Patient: sex M, age 65
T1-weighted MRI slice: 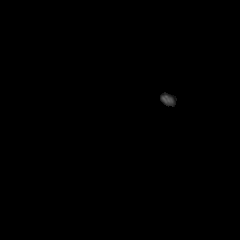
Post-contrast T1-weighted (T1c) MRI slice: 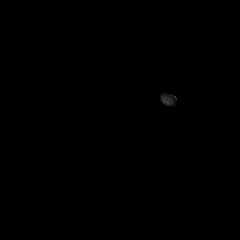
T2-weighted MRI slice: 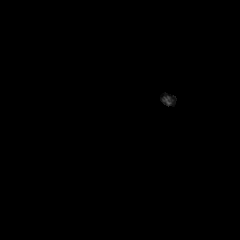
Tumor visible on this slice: no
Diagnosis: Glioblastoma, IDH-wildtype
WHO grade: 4